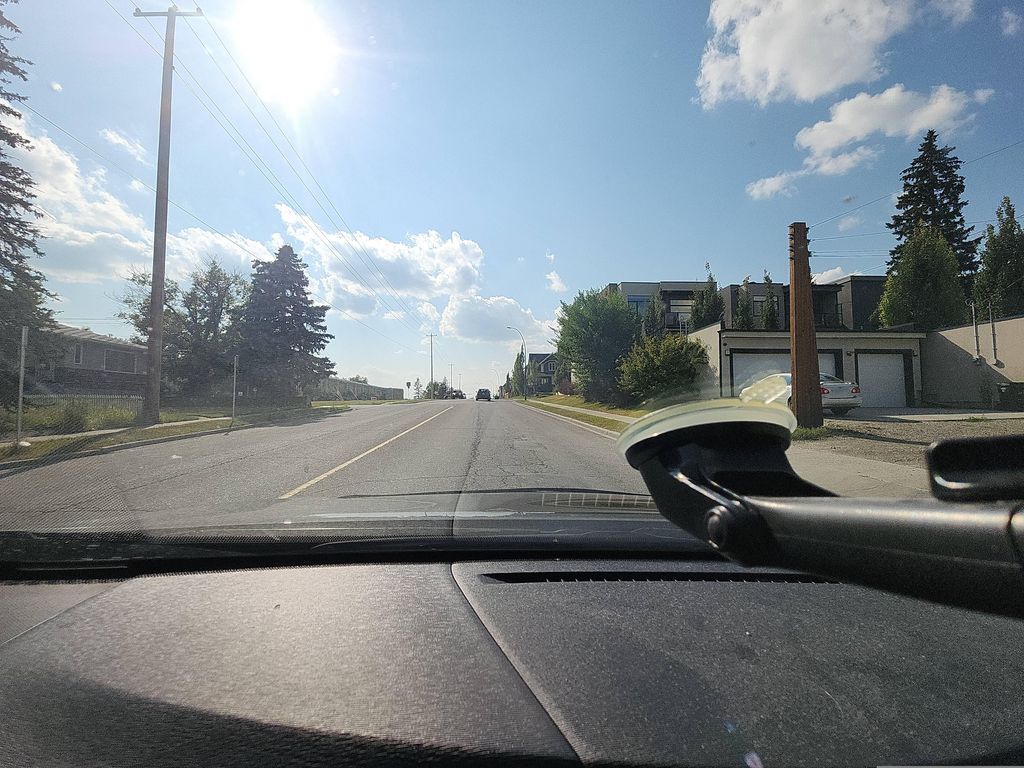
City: calgary